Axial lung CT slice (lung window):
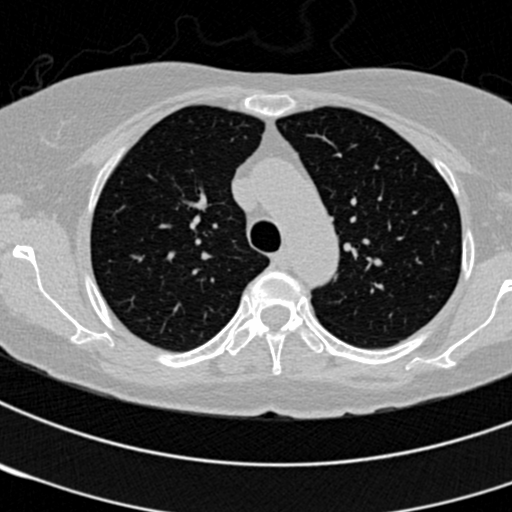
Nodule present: no